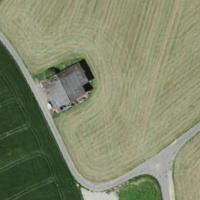
EUNIS habitat code: 24
Species observed at this site:
Holcus lanatus
Tussilago farfara